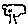
Label: tree